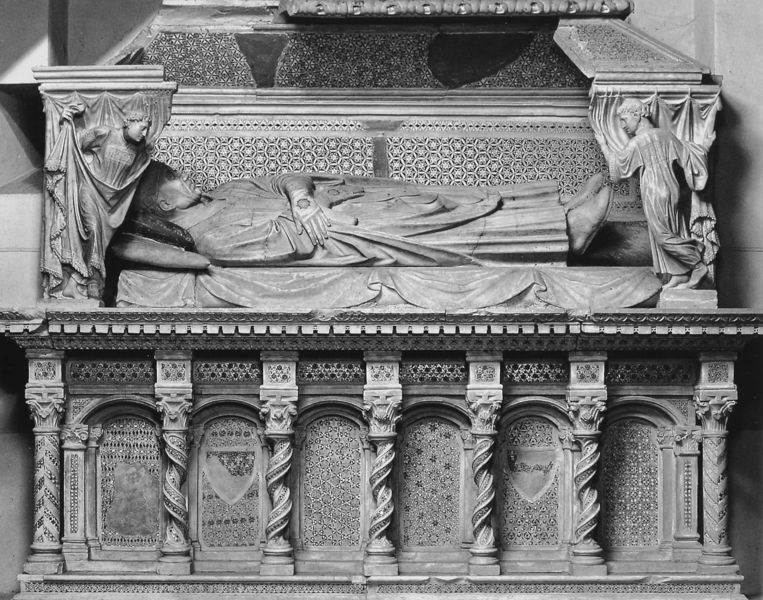
Titel: Grabdenkmal des Kardinals Guillaume de Braye
Künstler: Arnolfo di Cambio
Standort: Orvieto, S. Domenico (EU - I - Umbrien)
Schlagwörter: hand, mann, frauen, fenster, holz, marmor, männer, säulen, tuch, muster, falten, stein, tod, tot, vorhang, kirche, stoff, skulptur, liegen, schuhe, figuren, bischof, kissen, könig, verzierung, foto, kreuz, schwarz weiß, gedreht, altar, wappen, gesims, sarg, grab, jesus, kreuzigung, leichnam, aufgebahrt, verzierungen, gedrechselt, fot, grabmal, sarkophag, gewamd, sarkofag